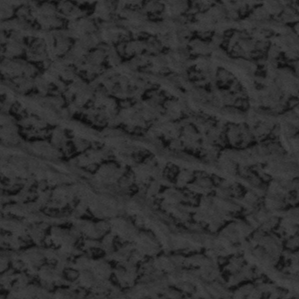
Label: frost